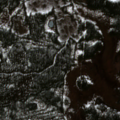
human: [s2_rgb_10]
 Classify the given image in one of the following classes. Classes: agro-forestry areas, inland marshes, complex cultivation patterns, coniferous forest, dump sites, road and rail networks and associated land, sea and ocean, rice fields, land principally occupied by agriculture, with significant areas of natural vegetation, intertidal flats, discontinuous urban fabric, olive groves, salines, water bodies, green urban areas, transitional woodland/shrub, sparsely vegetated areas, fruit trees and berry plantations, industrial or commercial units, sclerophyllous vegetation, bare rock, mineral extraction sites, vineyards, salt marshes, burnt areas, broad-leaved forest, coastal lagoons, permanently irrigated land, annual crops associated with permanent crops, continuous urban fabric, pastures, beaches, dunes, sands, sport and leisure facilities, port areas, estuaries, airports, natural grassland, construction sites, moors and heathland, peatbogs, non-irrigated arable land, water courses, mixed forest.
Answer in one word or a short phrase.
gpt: coniferous forest, transitional woodland/shrub, peatbogs